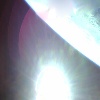
Label: sunburn